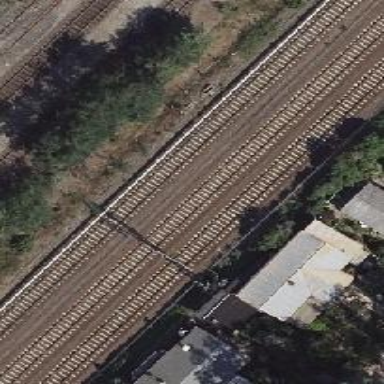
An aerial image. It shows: Light rail electrified railway.